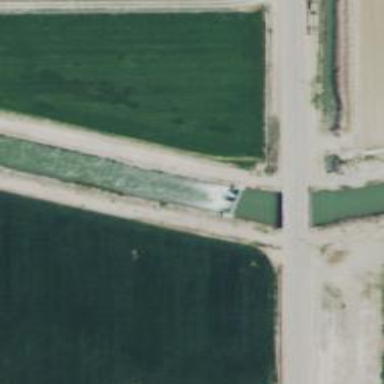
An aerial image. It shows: Weir in waterway.